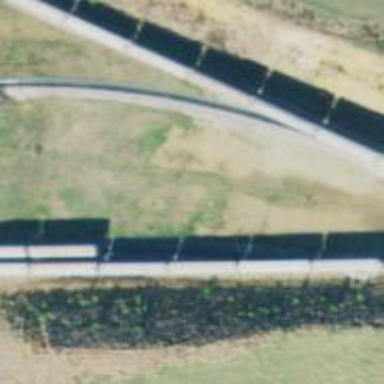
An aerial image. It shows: Railway spur service.